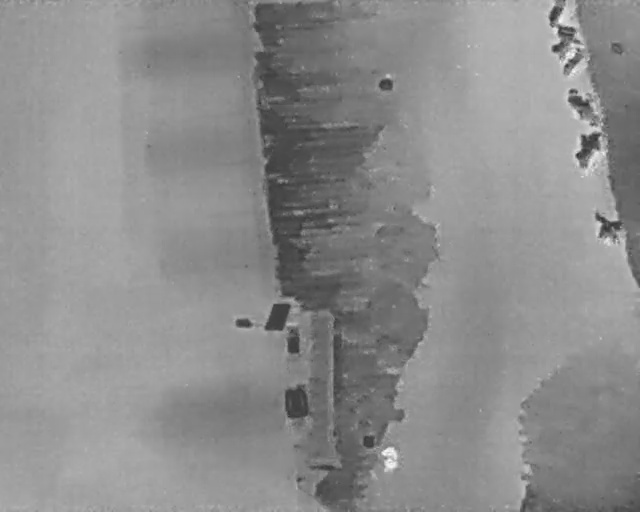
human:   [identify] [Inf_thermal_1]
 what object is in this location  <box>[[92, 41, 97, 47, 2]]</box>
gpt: <ref>1 large bicycle at the right</ref>